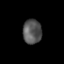
Tissue: prostate
Cell type: T cells
Senescence score: 0.2444
Nuclear area (px): 453
Mean DAPI intensity: 85.962